Interaction volume radius: 5 \u00c5
Interaction volume height: 30 \u00c5
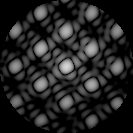
Disorder parameter: 0.1163